Question: I want to get rid of any interpolation/antialiasing/etc when setting 'myLayer.rasterizationScale = 0.01' and 'myLayer.shouldRasterize = YES;'
Example:
Here's the code I'm trying:
'''''
- (void)drawRect:(CGRect)rect {
CGContextRef ctx = UIGraphicsGetCurrentContext();
CALayer *sourceLayer = self.delegate.sourceImageView.layer;
sourceLayer.rasterizationScale = 0.01;
sourceLayer.shouldRasterize = YES;
[sourceLayer renderInContext:ctx];
CGContextSetShouldAntialias(ctx, NO);
CGContextSetAllowsAntialiasing(ctx, NO);
CGContextSetInterpolationQuality(ctx, kCGInterpolationNone);
}
'''
The expected result is that the image would display as a chunky/pixelated bitmap.
Any ideas? Thanks!
Edit: added full drawRect code, also tried moving the Antialias functions immediately following the UIGraphicsGetCurrentContext line.
Edit: Try #2 (fail!)
'''
- (void)drawRect:(CGRect)rect
{
CGContextRef ctx = UIGraphicsGetCurrentContext();
CGContextSetShouldAntialias(ctx, NO);
CGContextSetAllowsAntialiasing(ctx, NO);
CGContextSetInterpolationQuality(ctx, kCGInterpolationNone);
CALayer *layer = [CALayer layer];
layer.contents = (id)[UIImage imageNamed:@"test.jpg"].CGImage;
layer.frame = CGRectMake(0, 0, 320, 411);
layer.rasterizationScale = 0.0001;
layer.shouldRasterize = YES;
layer.geometryFlipped = NO;
layer.edgeAntialiasingMask = 0;
layer.minificationFilter = kCAFilterNearest;
[layer renderInContext:ctx];
}
'''
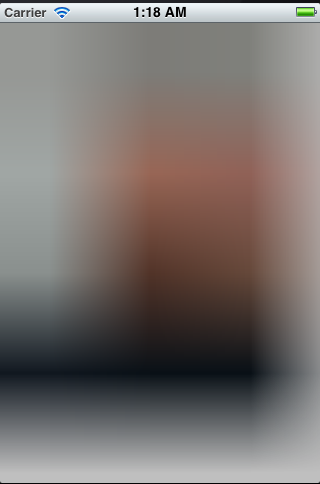
Answer: For no interpolation, set the layer's magnificationFilter property to kCAFilterNearest. If desired, set the minificationFilter as well.
In addition, you shouldn't set up the layer's properties inside the -drawRect: method. Instead, initialize the layer properties when initializing the view, or when you want to change the layer content.